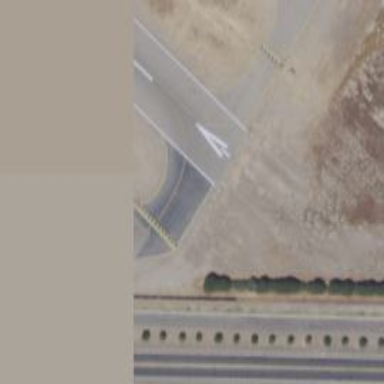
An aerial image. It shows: Displaced threshold on airport runway.